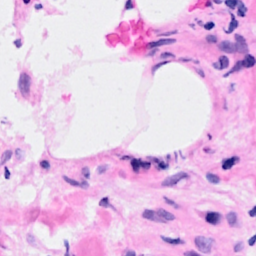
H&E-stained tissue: Breast